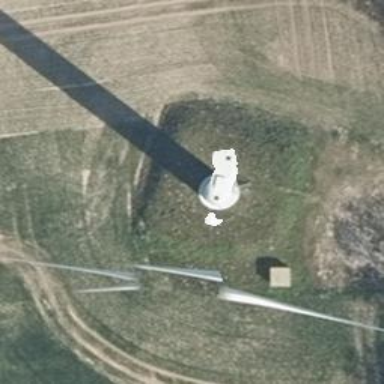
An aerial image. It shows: Wind generator using horizontal axis wind turbines.